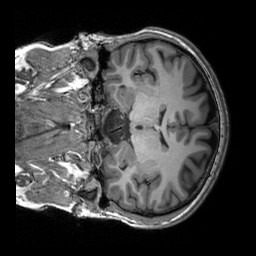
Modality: T1w
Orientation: coronal
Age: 23
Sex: male
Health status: healthy
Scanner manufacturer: siemens
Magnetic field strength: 3 T
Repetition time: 2.3 s
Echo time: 0.00303 s